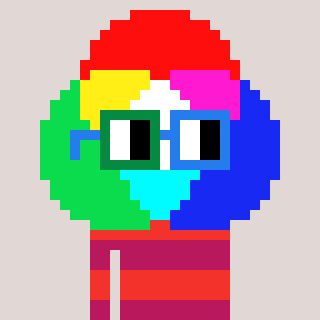
a pixel art character with square green and blue glasses, a color circle-shaped head and a darkpink-colored body on a warm background